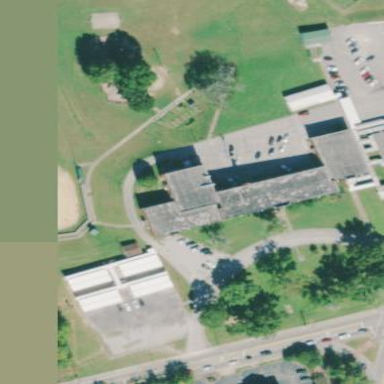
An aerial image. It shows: School building.